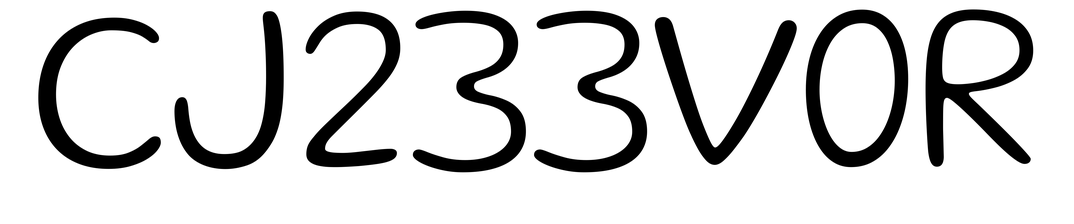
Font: Gluten_ExtraLight